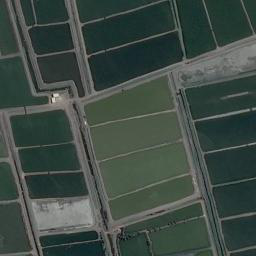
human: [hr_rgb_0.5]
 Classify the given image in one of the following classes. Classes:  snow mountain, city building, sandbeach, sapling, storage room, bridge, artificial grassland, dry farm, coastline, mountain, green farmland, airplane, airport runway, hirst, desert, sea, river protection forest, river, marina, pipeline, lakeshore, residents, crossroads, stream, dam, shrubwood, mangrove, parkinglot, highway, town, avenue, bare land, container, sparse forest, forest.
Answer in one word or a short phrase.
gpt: green farmland